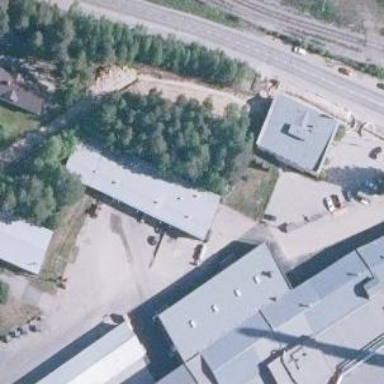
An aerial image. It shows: Public building with works.